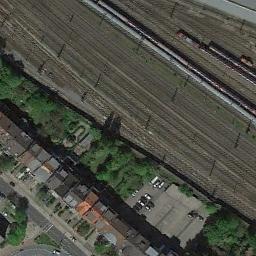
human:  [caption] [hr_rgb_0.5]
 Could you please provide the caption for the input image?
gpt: There are many trees beside the railway .

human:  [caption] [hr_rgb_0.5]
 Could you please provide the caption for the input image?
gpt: There are many trees in the middle of the two railways .

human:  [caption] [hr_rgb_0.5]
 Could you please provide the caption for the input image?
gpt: The railway is next to some trees and houses .

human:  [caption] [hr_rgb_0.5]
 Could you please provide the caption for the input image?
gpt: These railways have some trains on the tracks and a residential area is on one side of the railways .

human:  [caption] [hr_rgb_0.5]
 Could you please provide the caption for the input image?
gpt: There are some green trees and buildings beside the railway .